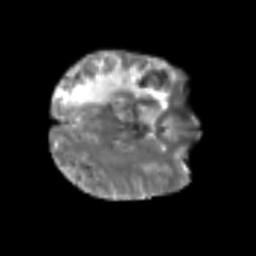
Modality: T2w
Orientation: axial
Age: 52
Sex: male
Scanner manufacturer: siemens
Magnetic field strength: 3 T
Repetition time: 6.1 s
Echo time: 0.101 s